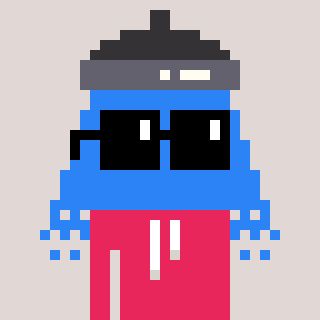
a pixel art character with square black sunglasses, a shower-shaped head and a redpinkish-colored body on a warm background